Field crop: maize
Growth stage: 2
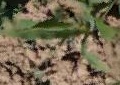
Species: maize